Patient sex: F
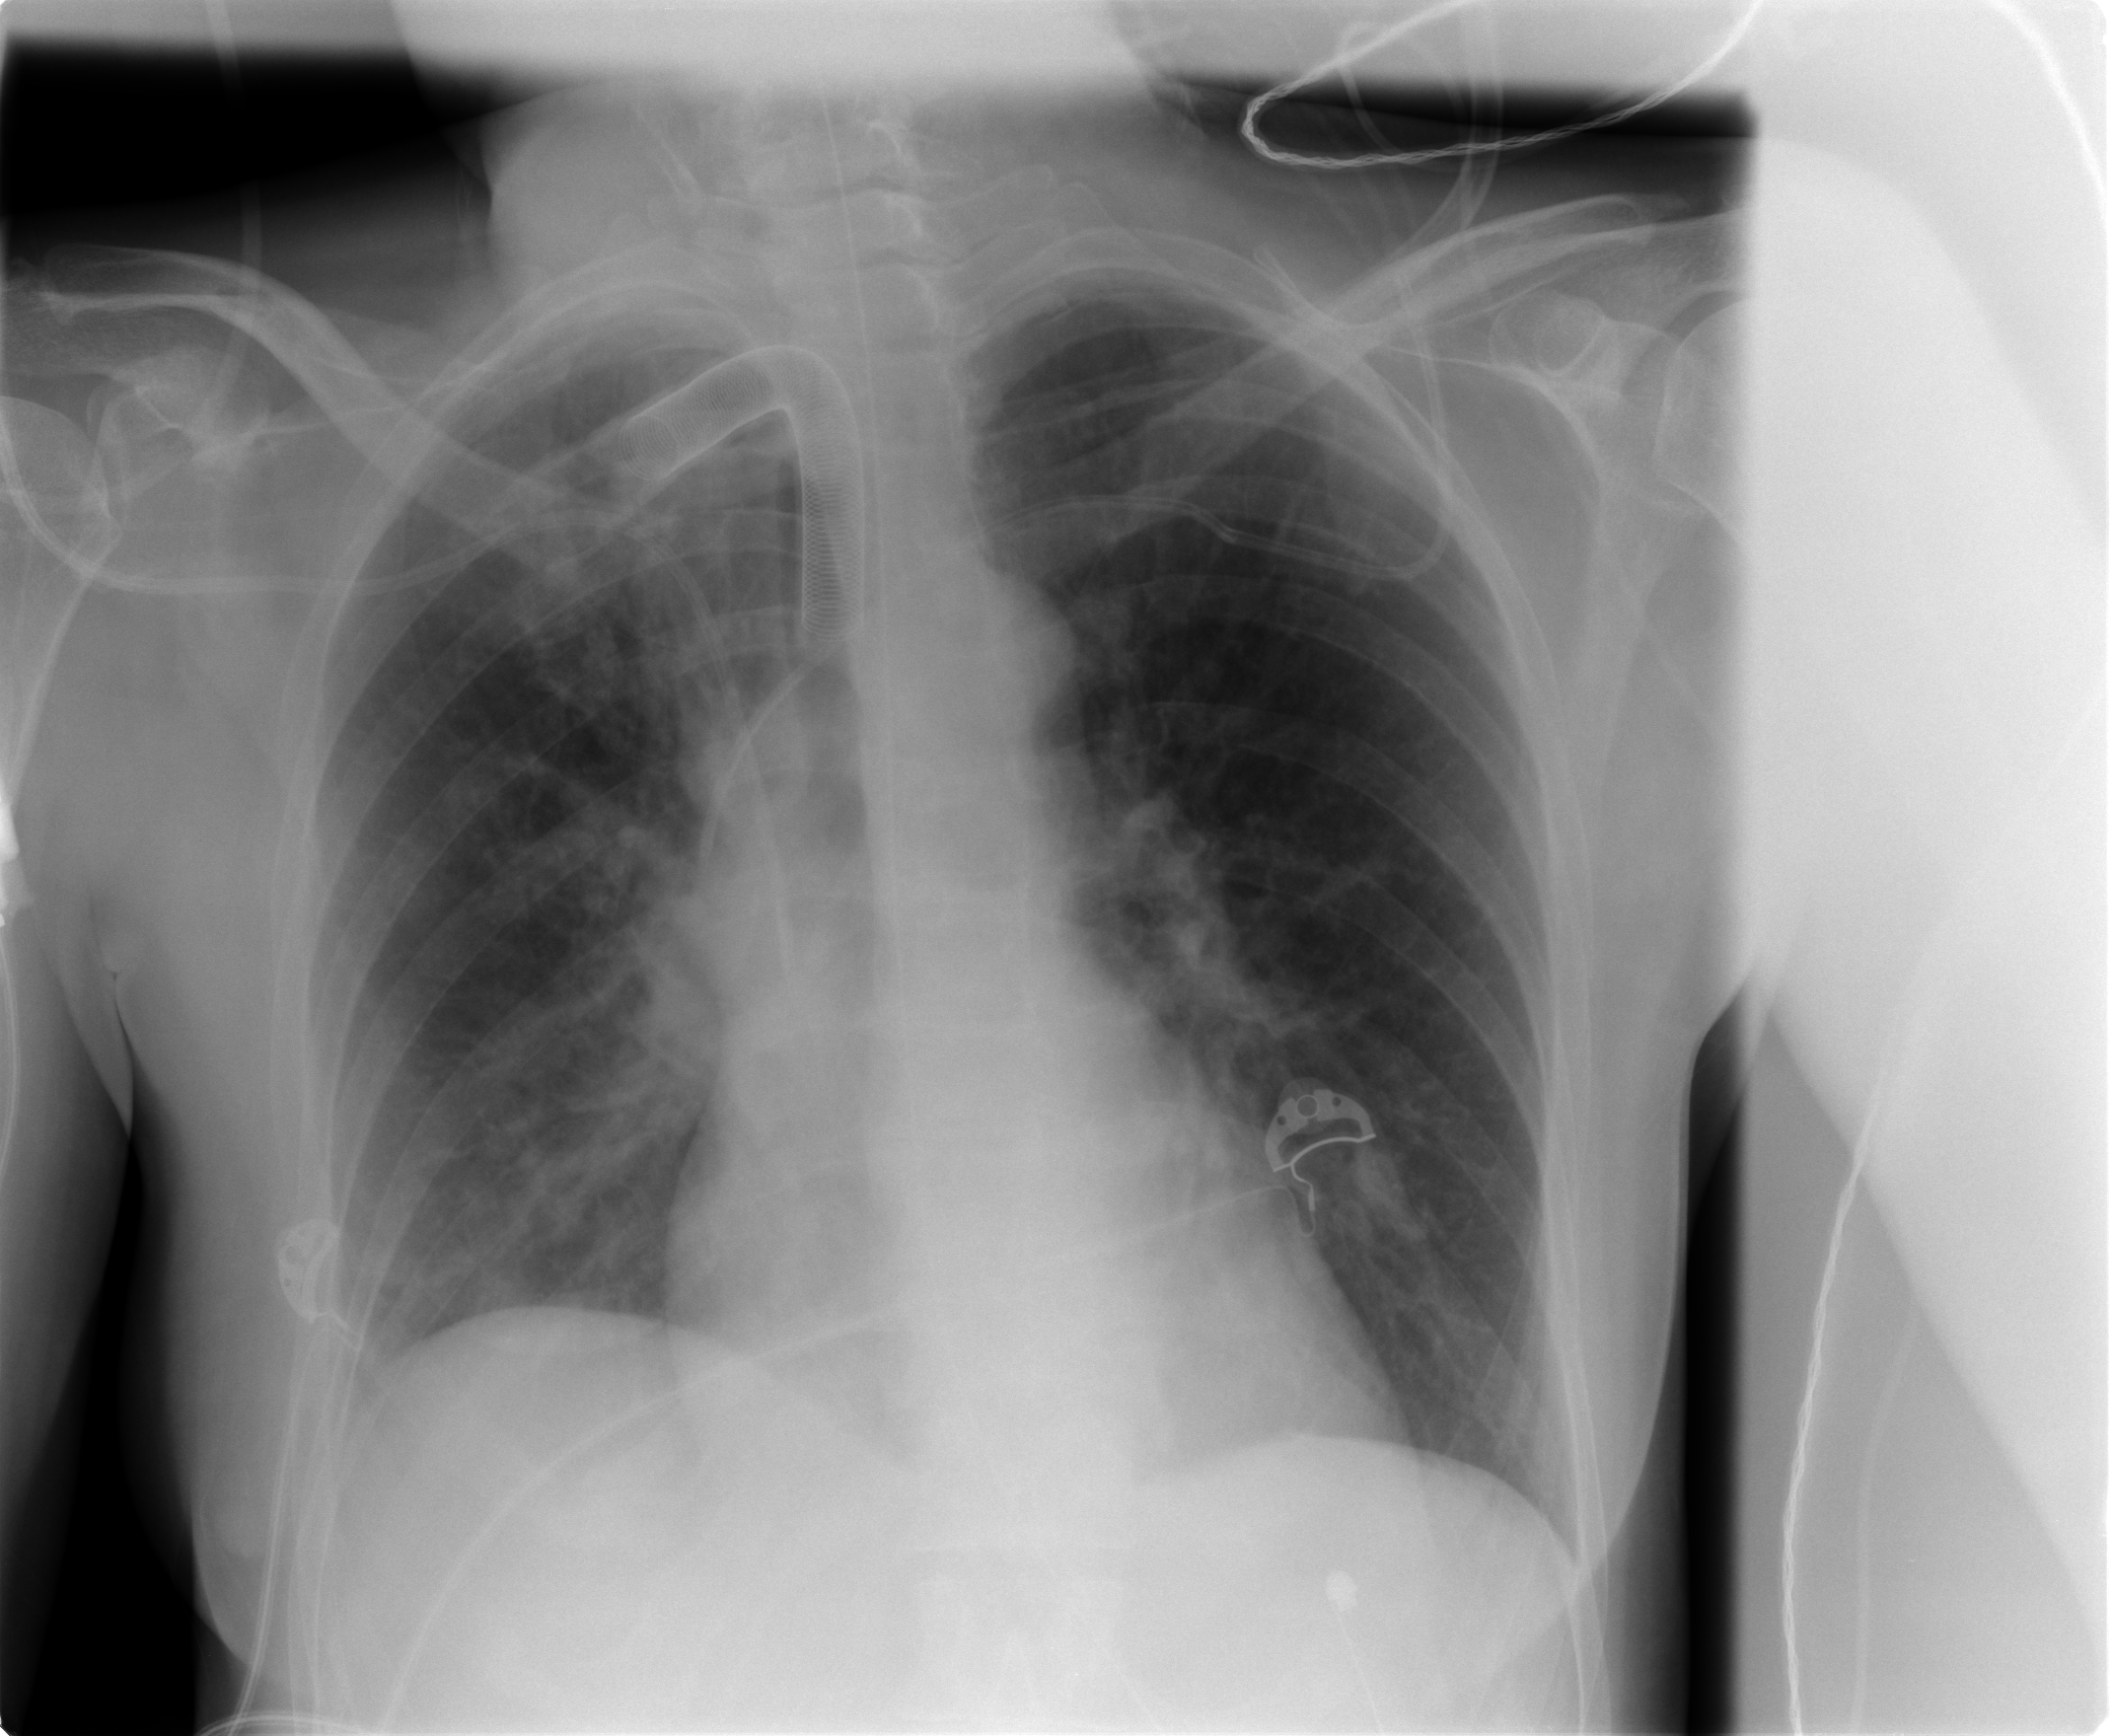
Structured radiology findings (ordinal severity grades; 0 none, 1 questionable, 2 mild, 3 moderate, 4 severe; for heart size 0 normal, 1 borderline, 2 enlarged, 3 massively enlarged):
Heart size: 0
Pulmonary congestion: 3
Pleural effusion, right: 2
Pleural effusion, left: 0
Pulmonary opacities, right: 2
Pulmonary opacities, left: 1
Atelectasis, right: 1
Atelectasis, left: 1